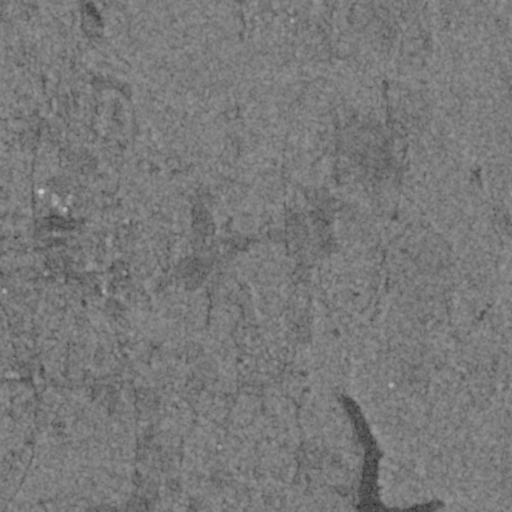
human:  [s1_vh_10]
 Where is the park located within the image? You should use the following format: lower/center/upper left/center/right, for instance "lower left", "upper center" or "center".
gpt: The park is located in the lower right of the image.
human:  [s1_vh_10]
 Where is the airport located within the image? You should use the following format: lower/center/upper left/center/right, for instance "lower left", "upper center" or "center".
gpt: There is no airport in the image.

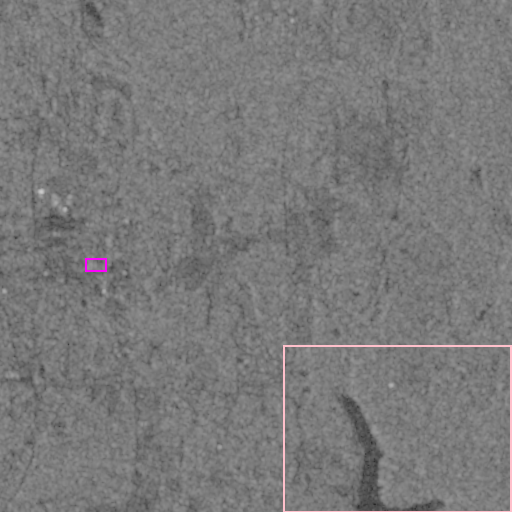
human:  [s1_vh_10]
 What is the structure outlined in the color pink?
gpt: The structure outlined in pink is a park.
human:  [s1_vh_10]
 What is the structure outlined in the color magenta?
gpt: The structure outlined in magenta is a building.
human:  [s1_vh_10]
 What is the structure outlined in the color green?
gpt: There is no green outline.